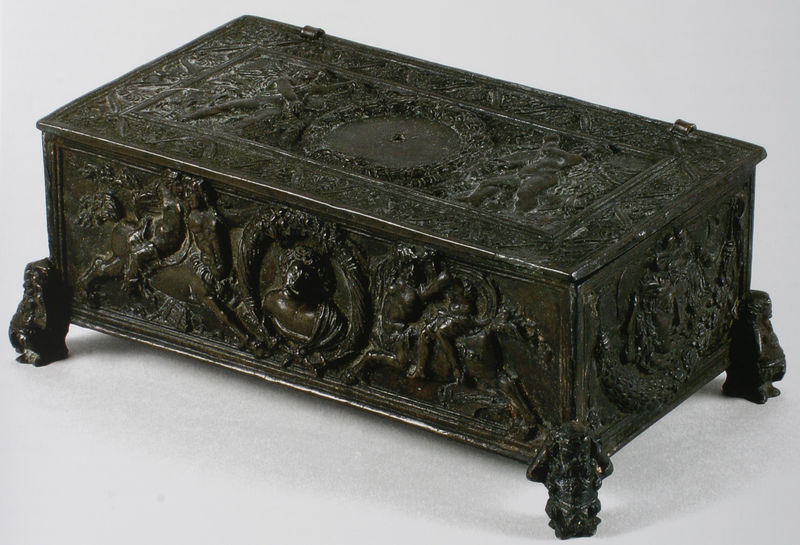
Titel: Kästchen
Künstler: Severo da Ravenna
Standort: Bologna
Institution: Museo Civico Medievale
Schlagwörter: dunkel, kampf, mann, nackt, schatten, weiß, grün, frau, hintergrund, holz, köpfe, schmuck, schwarz, ornament, bart, silber, sockel, tragen, bildnis, porträt, figur, gold, pflanzen, renaissance, kreis, pferd, pferde, reiter, relief, füße, gewicht, schwer, figuren, kaiser, ornamente, verzierung, metall, socke, bronze, plastik, foto, fotografie, griff, eisen, truhe, deckel, torso, loch, kiste, kranz, mythologie, girlanden, kasten, verziert, ecken, scharniere, eiß, farbfoto, scharnier, kentauren, kentaur, minotaurus, mittelalter, krieger, rechteckig, reichtum, schmuckschatulle, schatulle, guss, angewandte kunst, träger, kanten, kästchen, schatz, verschluss, lade, teak, chevaux, öffnen, römisch, gebrauchsgegenstand, gegossen, enfants, festons, putti, gnome, buste, löwenfüsse, coffre, schmiedekunst, gebrauchskunst, veit stoß, decor, personnages, pieds, loorbeer, boite, dicke gnome, figuratif, figure, marge, refliefiert, reliefschatulle, siegerkranz, verzierte, cavaliers, 17. jhdt, 18.jhdt, schwer erkennbare darstellung, viel zu dunkles bild, guirlande, guirlandes, medaillon, wiederverschließbar, sculpte, couvercle, gonds, sculptee, manque